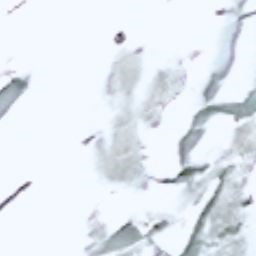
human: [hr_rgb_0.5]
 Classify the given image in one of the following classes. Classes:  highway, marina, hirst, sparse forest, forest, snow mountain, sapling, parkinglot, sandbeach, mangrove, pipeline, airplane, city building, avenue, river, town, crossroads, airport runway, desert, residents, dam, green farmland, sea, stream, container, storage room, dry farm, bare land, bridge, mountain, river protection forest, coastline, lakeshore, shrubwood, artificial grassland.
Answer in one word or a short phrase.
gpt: snow mountain